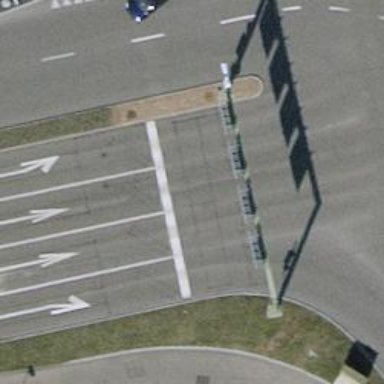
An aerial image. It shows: Road with traffic signals.